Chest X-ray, PA view. Patient: 53 years old, sex F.
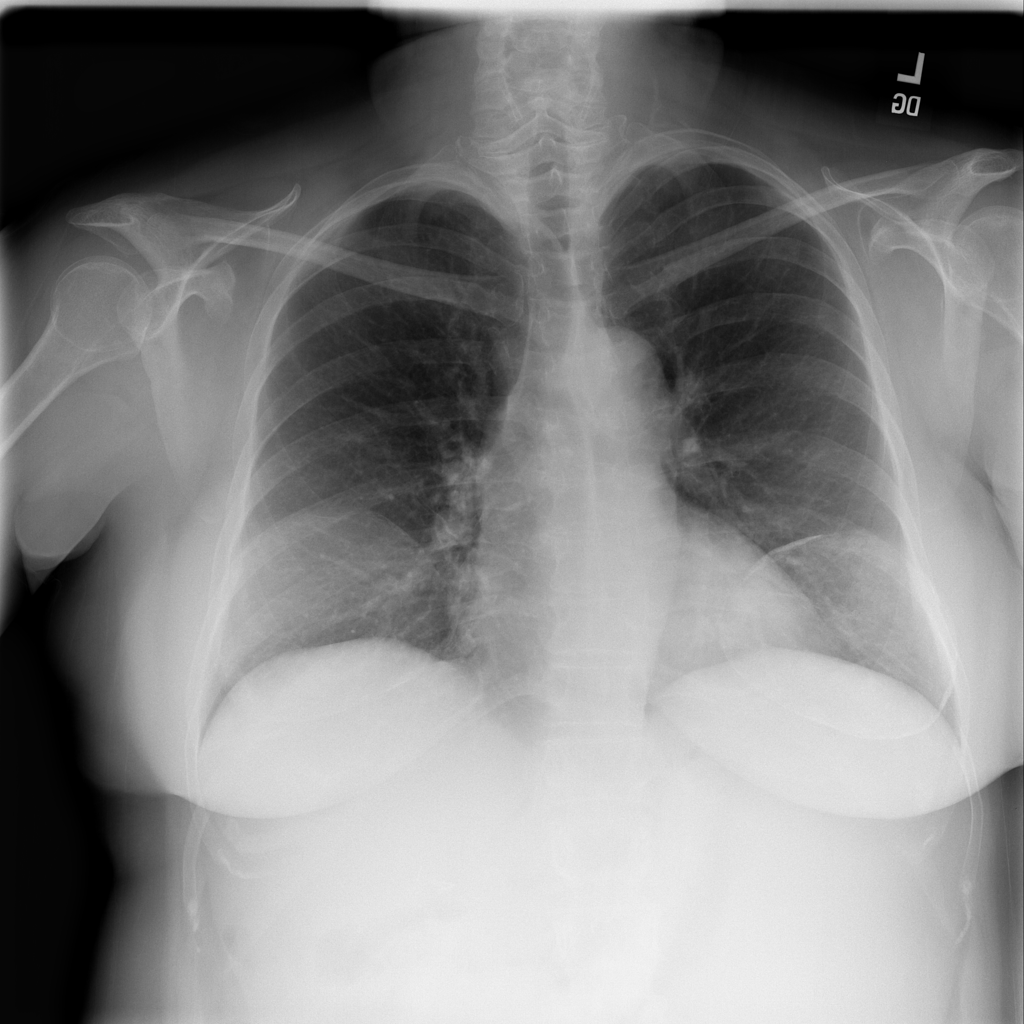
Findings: No Finding